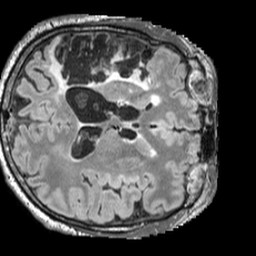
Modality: FLAIR
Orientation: axial
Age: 47
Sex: male
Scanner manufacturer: siemens
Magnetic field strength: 3 T
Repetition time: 5 s
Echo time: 0.387 s